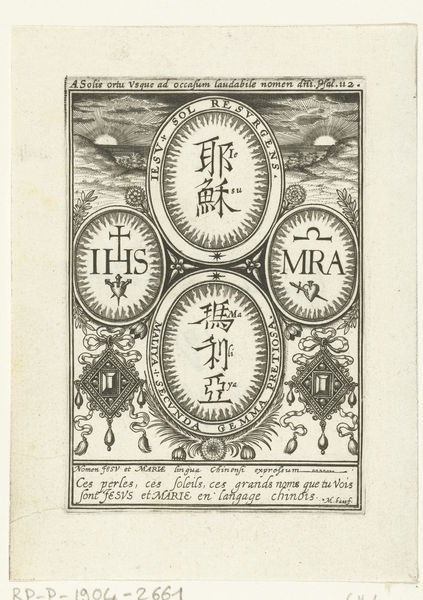
Titel: Namen van Christus en Maria in het Latijn en het Chinees
Künstler: Martin Baes
Standort: Amsterdam
Institution: Rijksmuseum
Schlagwörter: feathers, sword, swords, black, flowers, japanese, roman, sun, oval, cross, leaves, jesus, coat of arms, circles, shield, crucifix, pearls, sunset, chinese, asian, sunrise, christian, bible, symbol, latin, text, words, heart, emblem, marie, jewels, language, initials, ovals, diamonds, characters, crests, hearts, secunda, mra, pierced, ihs, immaculate, pendants, maliya, gemma, suns